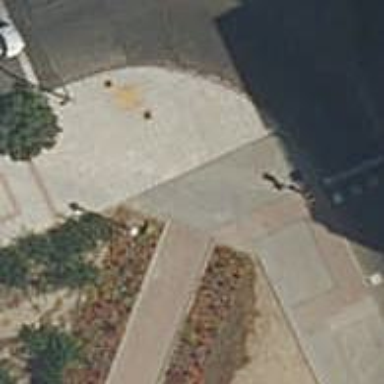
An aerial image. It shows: Concrete footway.